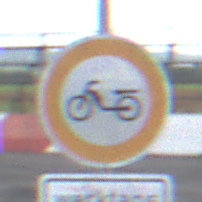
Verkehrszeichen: VerbotMofas
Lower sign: ZeitangabenMitBeschraenkungAufWochentage7
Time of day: MorningAfternoon
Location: Outdoor (RoadRail)
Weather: PartlyCloudy
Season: NotSpecified
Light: Natural